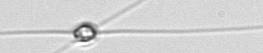
Label: Chaetoceros_danicus